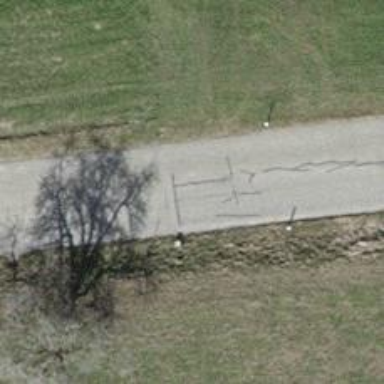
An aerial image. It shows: Tertiary road.